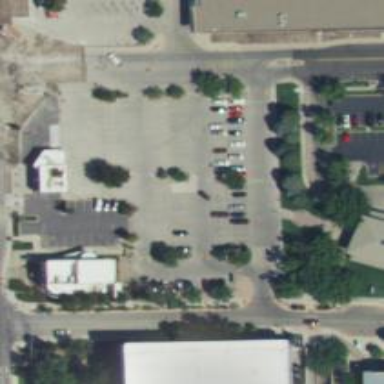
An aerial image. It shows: Parking space is available.